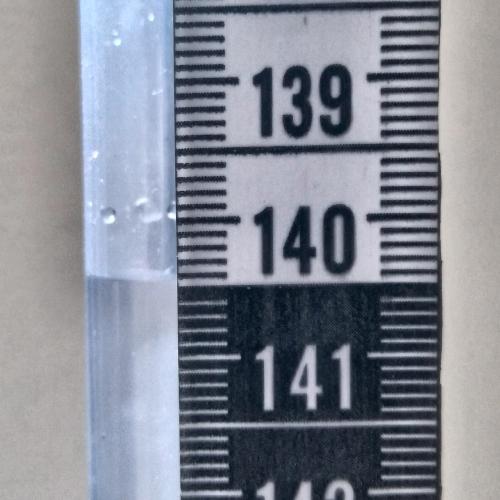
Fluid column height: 140.5 cm